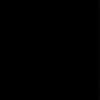
Label: dusty